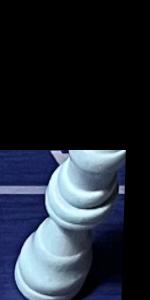
Label: Queen_White